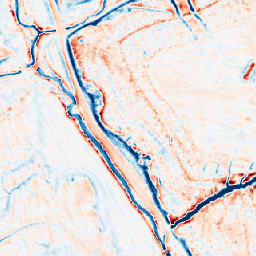
Category: edge_preserving
Decomposition family: anisotropic_diffusion
Decomposition parameters: iterations: 50
kappa: 100
gamma: 0.1
Upsampling method: nearest
Upsampling parameters: scale: 4
Upsampling scale: 4